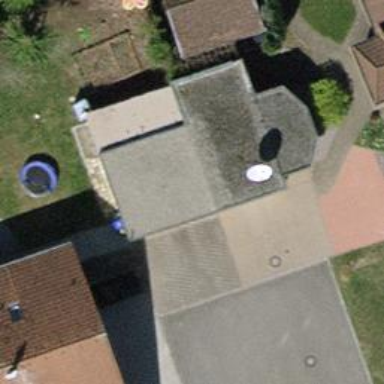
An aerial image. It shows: Garage.